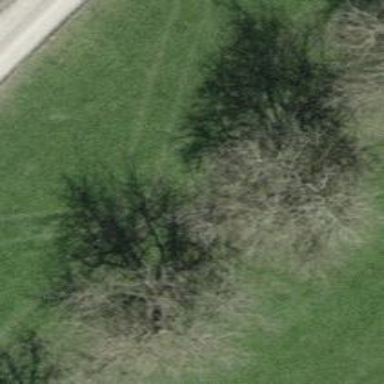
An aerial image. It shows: Orchard.